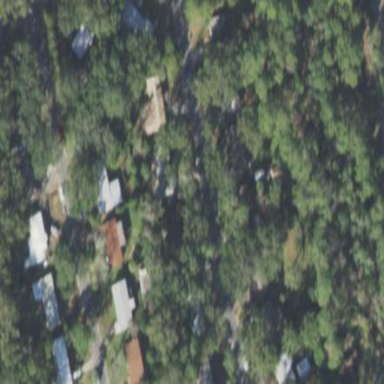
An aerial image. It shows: Residential area composed of single-family homes.